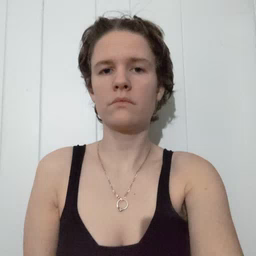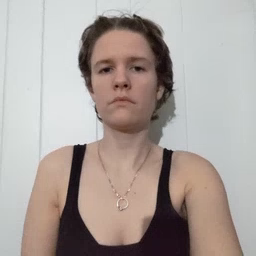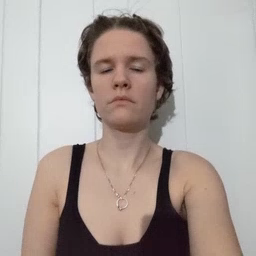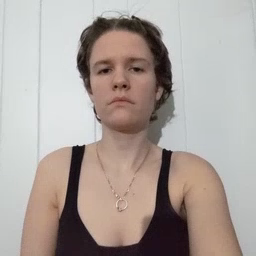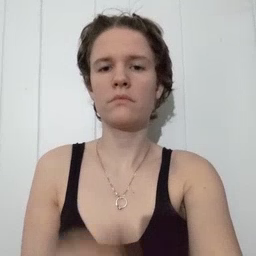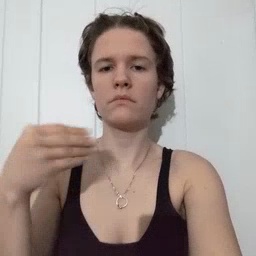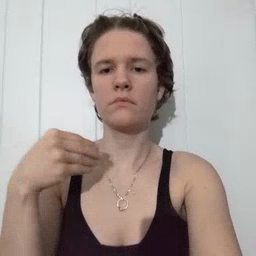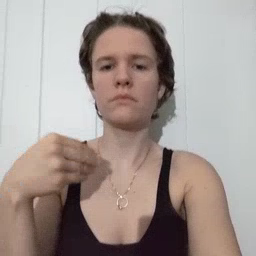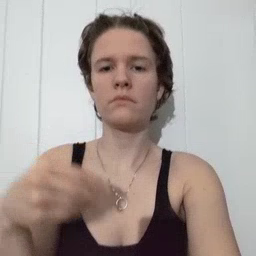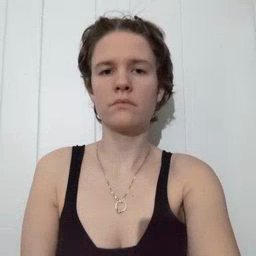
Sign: store